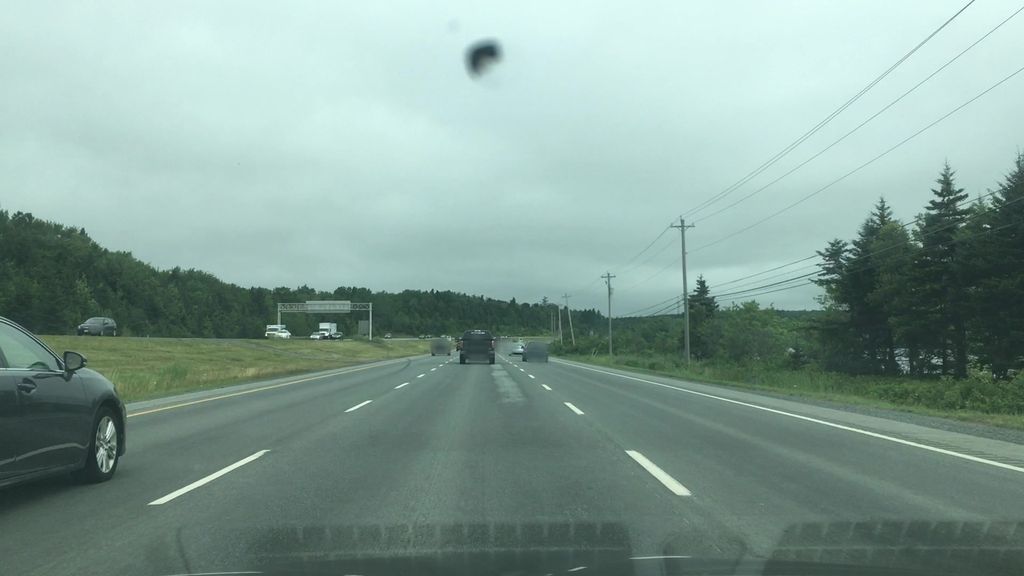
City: halifax